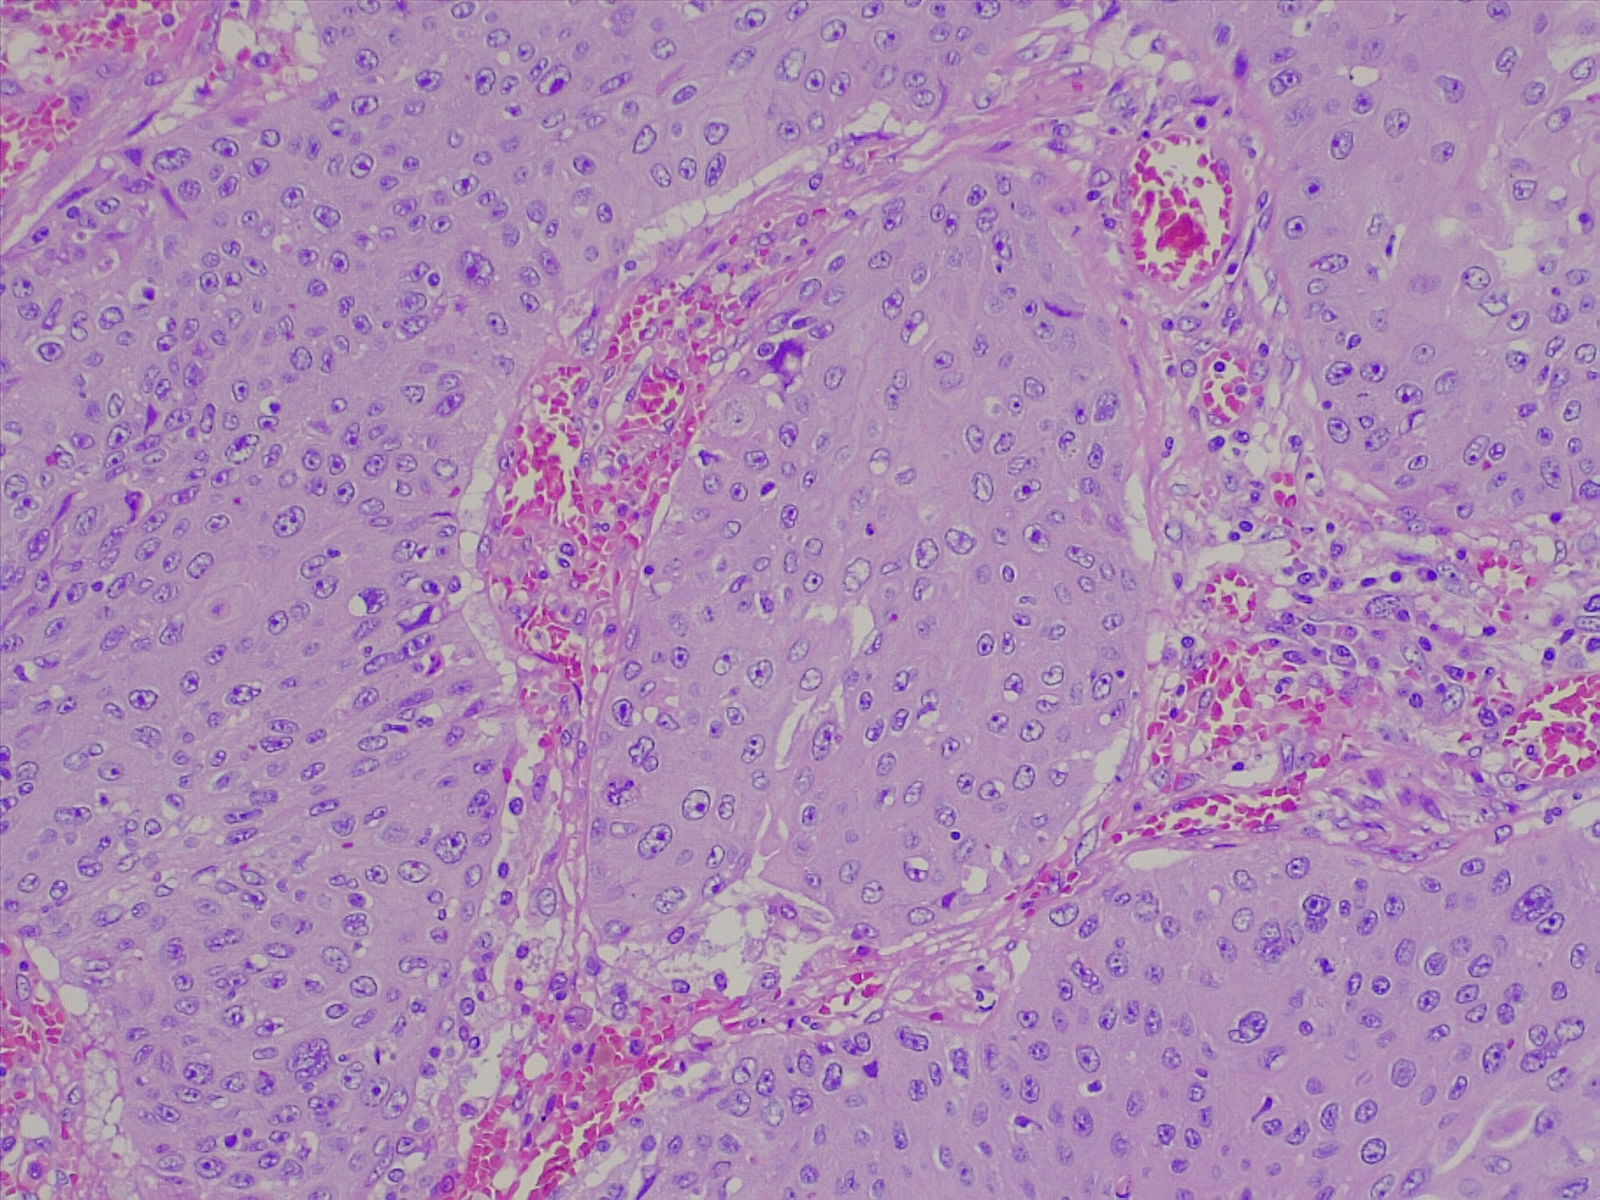
Label: lung squamous cell carcinoma, well differentiated